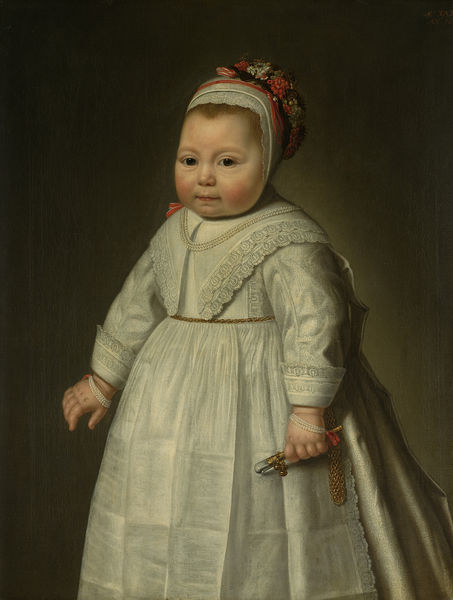
Titel: Jacoba Bontemantel (geb 1643). Dochter van de Amsterdamse koopman Frederik Bontemantel en Agatha Hasselaer met wie hij in 1642 trouwde
Standort: Amsterdam
Institution: Rijksmuseum
Schlagwörter: mädchen, haarschmuck, gold, kind, perlen, kette, perlenkette, armband, mädchenpensionat